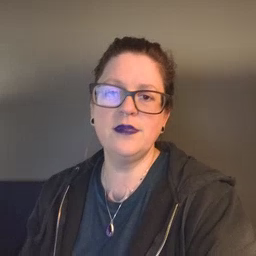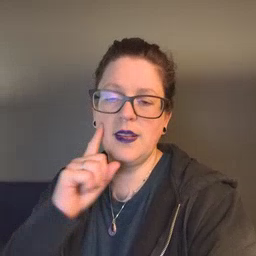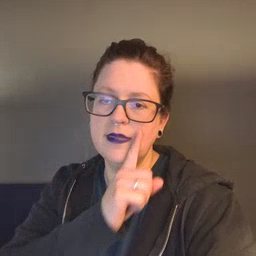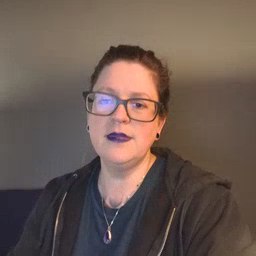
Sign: eye